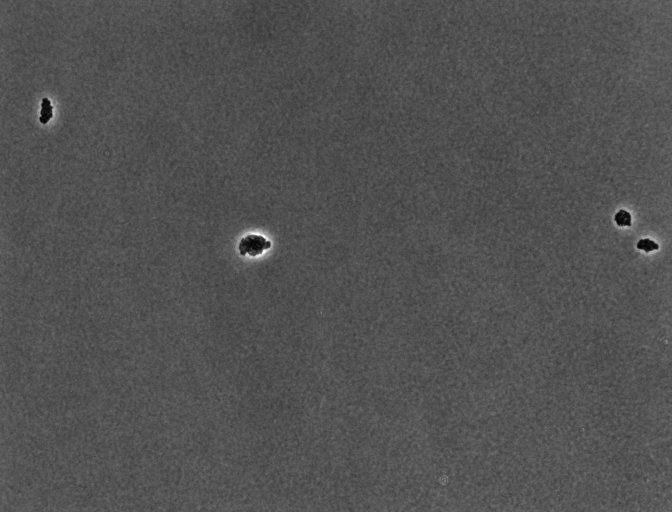
Phase contrast microscopy, 20x objective, 3 h incubation